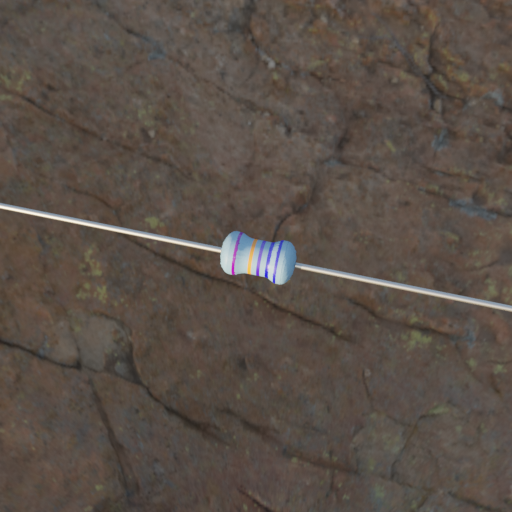
Resistor colour bands (in order): violet, orange, blue, blue, blue